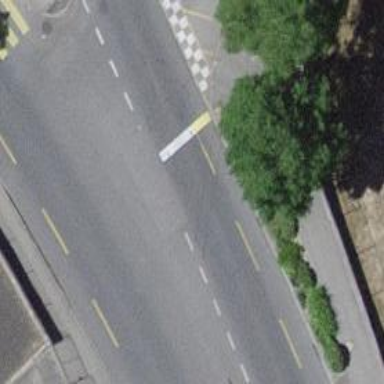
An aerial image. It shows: Road with traffic signals.